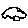
Label: car